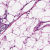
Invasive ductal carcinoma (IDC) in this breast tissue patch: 1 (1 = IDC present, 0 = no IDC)